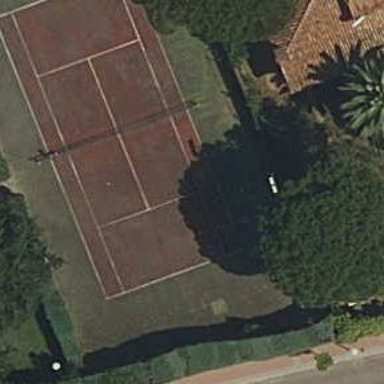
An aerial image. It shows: Tennis court on pitch.